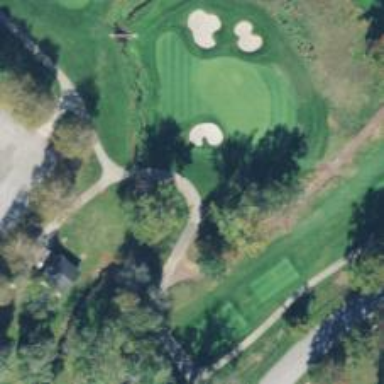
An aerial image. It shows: Service road used as golf cart path.